Question: I am trying to plot a single bar plot with multiple colors...
'''
import numpy as np
width = 0.3
y1 =[78.0]
y2= [70863.0]
y3 =[138441.0]
y4 =[ 8223.0]
x = np.range(1)
p1 = plt.bar(x, y1, width=width, color='r')
p2 = plt.bar(x, y2, width=width, color='b')
p3 = plt.bar(x, y3, width= width, color='g')
p4 = plt.bar(x, y4, width= width, color='y')
plt.show()
'''

1) It makes a very ugly plot. How do i control the width of my plot
2) The plot is not right.. y2 is missing
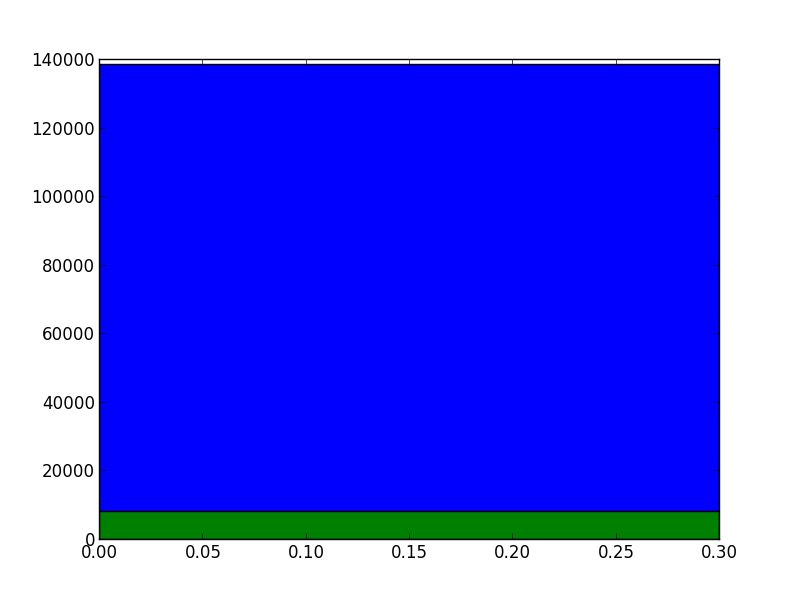
Answer: I'm operating on the assumption that your code is not exactly the same as you entered it, as, for example, 'np.range(1)' returns an error and you have an unclosed string on your y4 plot command. Because, making some small edits, I can reproduce your plot, except my colors are different than yours. If p3's color is 'b' and p4's is 'g', then you can make some simple fixes.
When you plot a bar at x = 0, it will arrange itself at the front of your plot. If that means it covers up something, then your old data will be covered up. In this case, you are plotting y3 over top y2. There are two ways to fix this:
1. Use the zorder kwarg to set the order in which things appear. Things with, e.g., zorder=5 appear on top of things with zorder=4. See the documentation on the defaults for zorder. In this particular instance, you would want
'''
p1 = plt.bar(x, y1, width=width, color='r',zorder=4)
p2 = plt.bar(x, y2, width=width, color='b',zorder=2)
p3 = plt.bar(x, y3, width= width, color='g',zorder=1)
p4 = plt.bar(x, y4, width= width, color='y',zorder=3)
'''
1. Plot them in order, from largest to shortest. If your plot commands are p3, p2, p4, then p1, then they will be drawn on overtop of each other without covering any of them up.
2. Space them differently. As you currently plot them, you are having them all based at the same point. If you vary the x coordinate, such as x1,x2,x3,x4 = range(4) and then change your plot command to, e.g. p1 = plt.bar(x1, y1, width=width, color='r') then you won't have missing bars.
Matplotlib controls the limits of the plot with plt.xlim() and plt.ylim(). To set a plot's x-axis to go from, say, 0 to 4, you use 'plt.xlim(0,4)'. Likewise, if you want to add some white space to the top of your plot to improve the appearance, you can use plt.ylim(0, 150000).
If your statement was instead asking how to make different widths for your error bars, then you can use the 'width=' kwarg in 'plt.bar()'. Right now, it's being set to 0.3, since you earlier defined the variable 'width=0.3'. Changing that, whether on a case-by-case basis or by changing the variable itself, will control how wide the bars are.
1. If you are just plotting a bar that is one point at one point, you don't actually need them to be lists. You can just use plt.bar(2,4) to produce a bar at x=2 that is 4 units high (This also shows that you don't need to set p1 = plt.bar...)
2. If you are displaying data that span so many orders of magnitude, it might be helpful to set the y-scale to be logarithmic. This can be done with plt.yscale('log',noposy=clip). That latter kwarg is useful in case you have a y value of 0 -- it will just clip it from the plot instead of breaking.